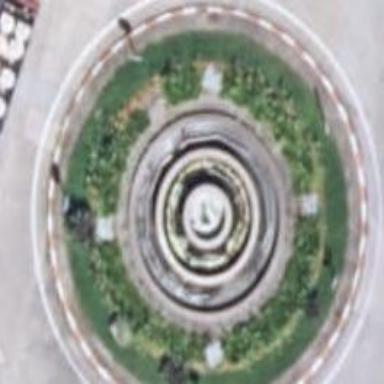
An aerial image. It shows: Beautiful fountain.